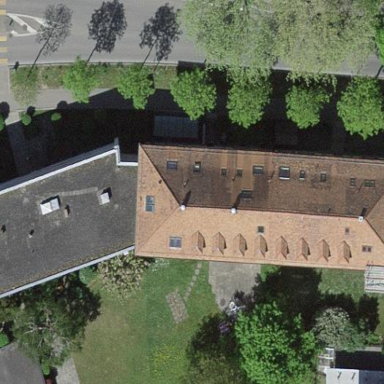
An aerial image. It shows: Hipped-roof building with apartments.